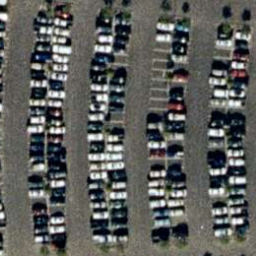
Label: parkinglot